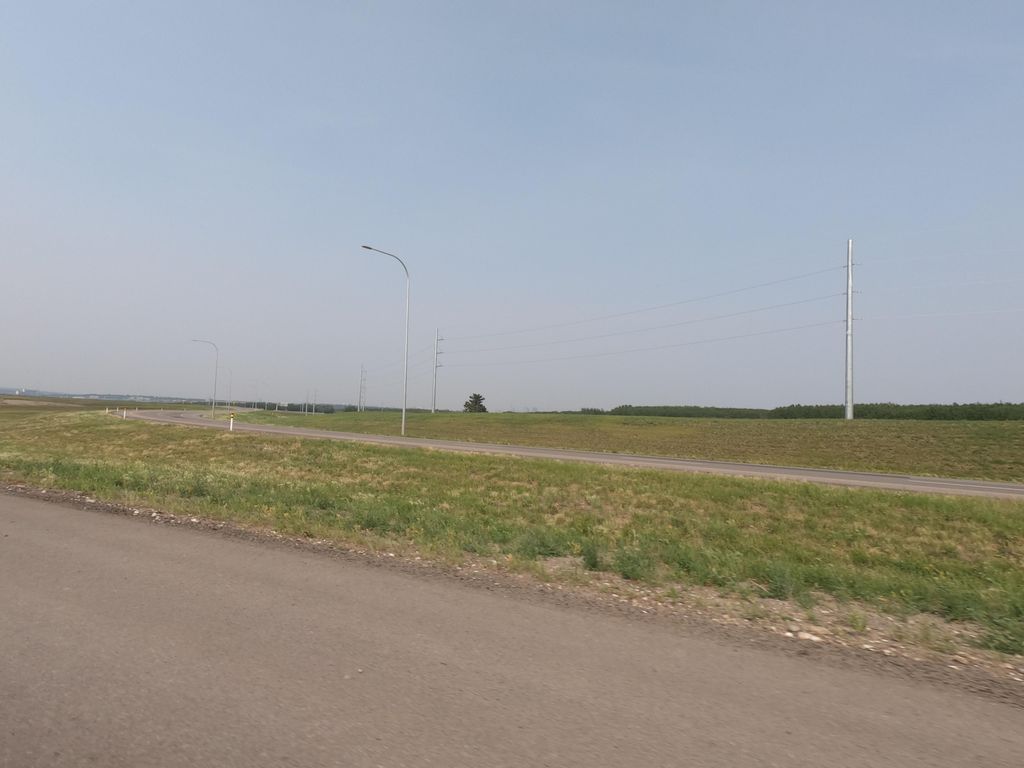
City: calgary